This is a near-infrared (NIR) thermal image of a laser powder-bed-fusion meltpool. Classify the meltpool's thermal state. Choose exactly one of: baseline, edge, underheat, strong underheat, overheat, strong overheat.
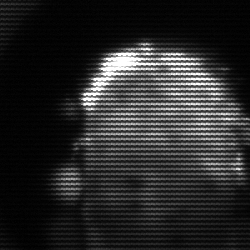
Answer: baseline